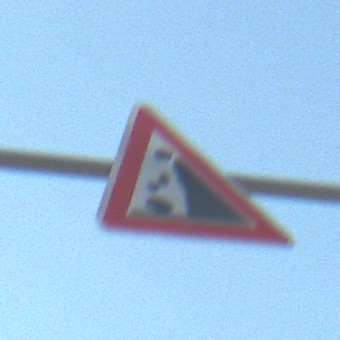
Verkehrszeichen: SteinschlagRechts
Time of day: MorningAfternoon
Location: Outdoor (Suburban)
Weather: PartlyCloudy
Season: NotSpecified
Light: Natural